The trace is the raw vibration amplitude of a rotating bearing as a function of time. Classify the bearing condition as one of: normal, inner_race, outer_race, ball.
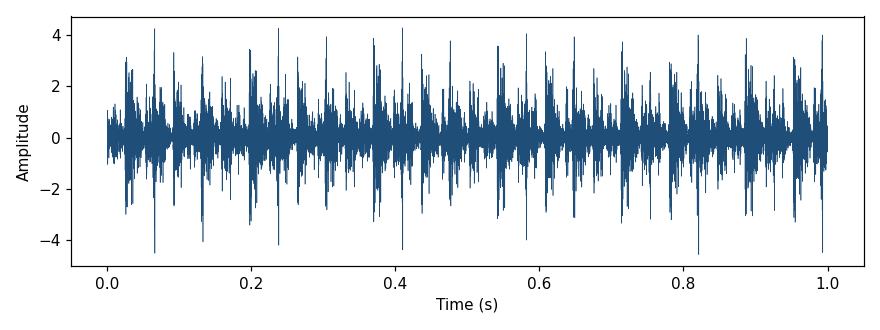
Answer: outer_race